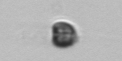
Label: Apedinella